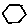
Label: hexagon